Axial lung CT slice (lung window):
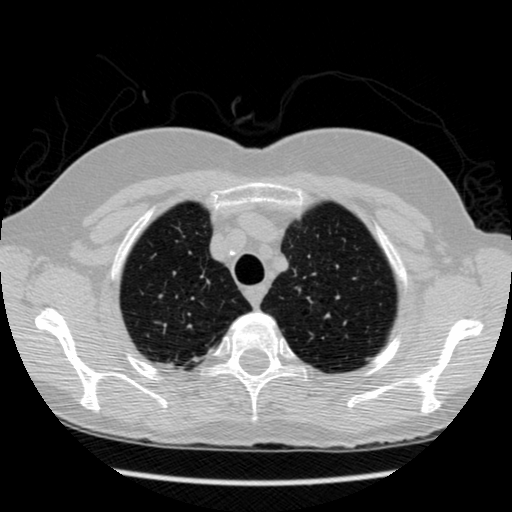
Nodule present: no